Question: Below is a general layout of a site im trying to construct. The green regions are the sites header and footer. The blue region is flash content who's height changes depending on what is displayed. The red region are two spacers im trying to construct that bound the flash content and their sizes change according to the width of the browser however the width of the flash content stays static.

Where im getting hung up is how do i create these spaces in css. I assume that i would use CSS to solve this problem correctly.
For example, in the CSS file i need to set the background color and height as they as always going to be static, only the width changes.
'''
#left spacer {
background-color: #881E42;
height: 46px;
float: left;
}
#right spacer {
background-color: #881E42;
height: 46px;
float: right;
}
'''
How can i set the width of right and left spacer to (Browser width - Flash Content width)/2
Where the width of the flash content is static at 920px.
I'm not sure how to govern the width of the spacers.
Somehow the width of the spacers needs to be set to a size of (Browser width - flash content width)/2
In this example the static width of the flash content is 920px and the browser width is variable. so say the browser width is 1920px than the size of each spacer would be 500px per container. I would also set the minimum width of each spacer to 20px so they show up if the browser width is below a certain threshold.
The other idea that i had was to create 1 container which housed the flashcontent
'''
<div id="container">
*Flash content scipt goes here
</div>
'''
I dont know how to do this or even if its possible, but it would work
'''
#Container{
psudo code
Color 1: #881E24
Color 1 height: 25px
Color 1 width: 100%
background-color: #FFFFFF;
height: auto;
width: 100%;
text-align: center;
}
'''
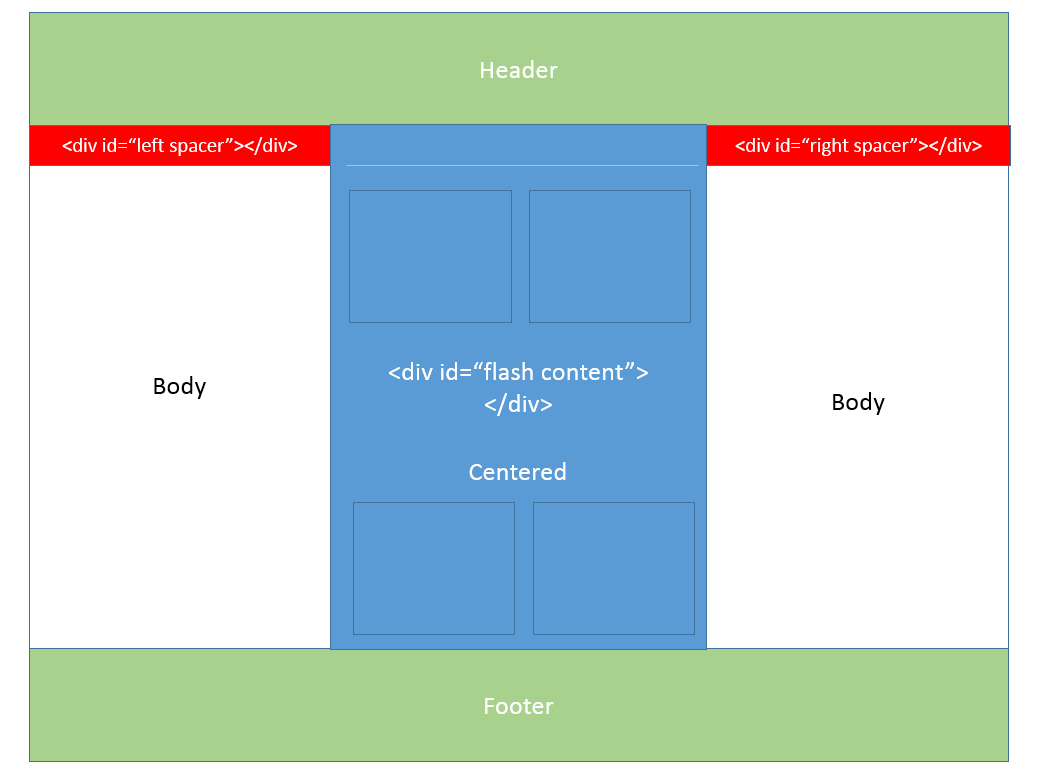
Answer: Here is a working <URL>
Updated code.
Example of code,
'''
<div id="header">
</div>
<div id="one">
</div>
<div id="two">
</div>
<div id="three">
</div>
<div class="clear"></div>
<div id="footer">
</div>
CSS
#header {
width: 100%;
height: 50px;
background-color: green;
}
.clear {clear: both;}
#one {
width: calc((100% - 250px)/2);
height: 10px;
background-color: red;
float: left;
}
#two {
width: 33%;
height: 970px;
background-color: blue;
float: left;
}
#three {
width: calc((100% - 250px)/2);
height: 10px;
background-color: red;
float: left;
}
#footer {
width: 100%;
height: 50px;
background-color: green;
}
'''